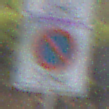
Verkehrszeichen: BeginnEingeschraenktesHalteverbotZone
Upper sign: BeginnZone20
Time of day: MorningAfternoon
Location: Outdoor (RoadRail)
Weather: PartlyCloudy
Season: NotSpecified
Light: Natural